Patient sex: F
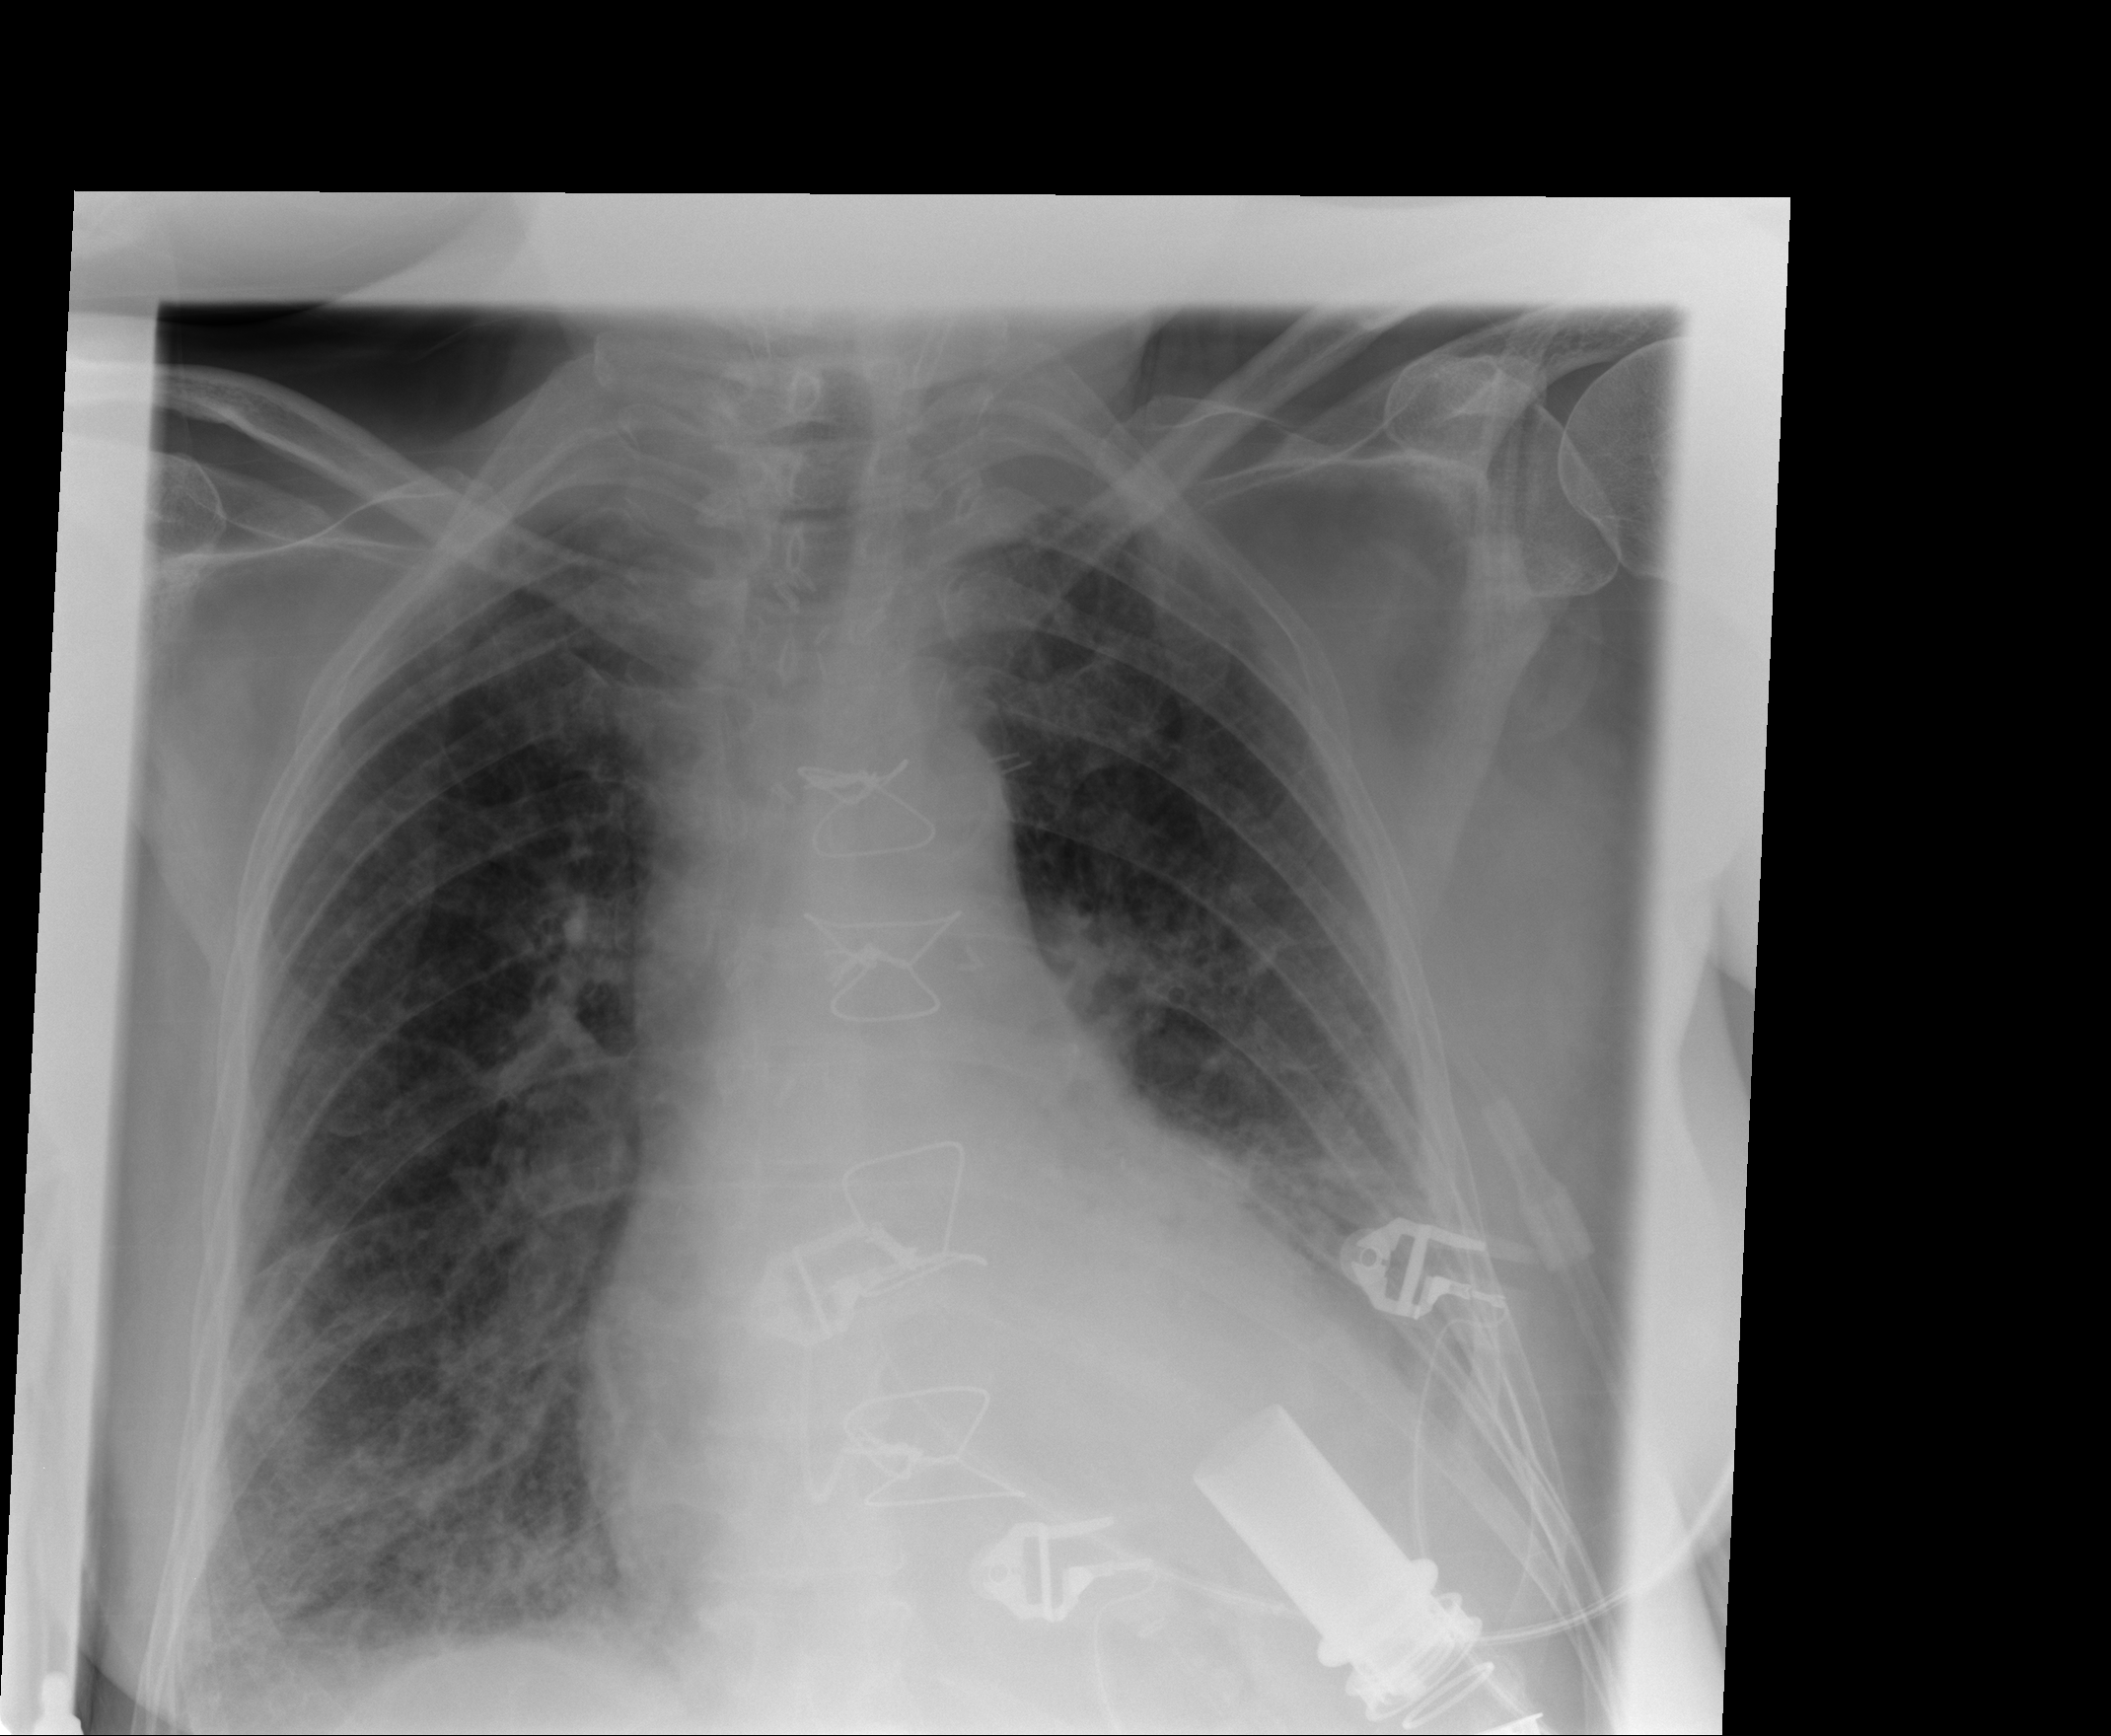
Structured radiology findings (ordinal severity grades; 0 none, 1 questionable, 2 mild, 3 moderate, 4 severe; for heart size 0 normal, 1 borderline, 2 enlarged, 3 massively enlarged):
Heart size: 2
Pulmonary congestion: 2
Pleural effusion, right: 2
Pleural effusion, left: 2
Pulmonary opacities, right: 1
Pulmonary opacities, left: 2
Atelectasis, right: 2
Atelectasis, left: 2